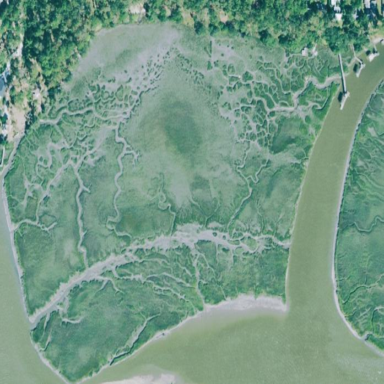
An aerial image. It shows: Marshy wetland area described as nonforested wetland.